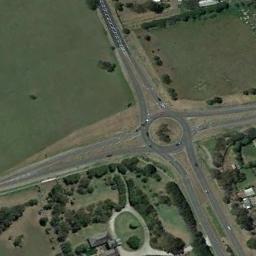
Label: roundabout